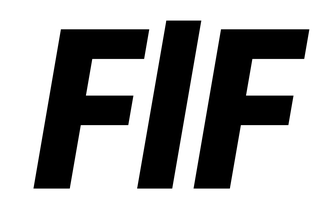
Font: Roboto-Italic_Condensed_Black_Italic